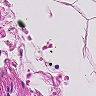
Metastatic tissue present: no